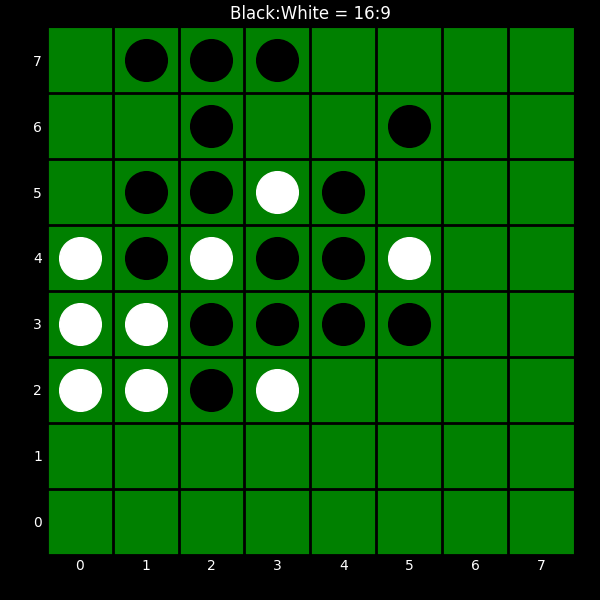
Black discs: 16
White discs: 9